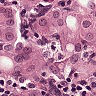
Metastatic tissue present: yes